Interaction volume radius: 10 \u00c5
Interaction volume height: 15 \u00c5
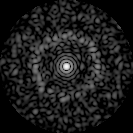
Disorder parameter: 0.8626